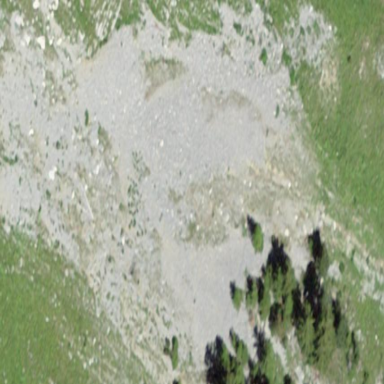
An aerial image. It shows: Scree landscape.